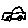
Label: car